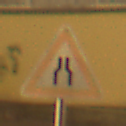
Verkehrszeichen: VerengteFahrbahn
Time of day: Night
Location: Outdoor (Urban)
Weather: Clear
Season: NotSpecified
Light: Artificial